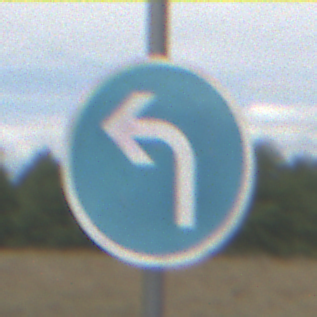
Verkehrszeichen: VorgeschriebeneFahrtrichtungLinks
Umgebung: Outdoor, Nature
Tageszeit: Midday
Wetter: PartlyCloudy
Licht: Natural
Jahreszeit: NotSpecified
Kontrast: MediumContrast